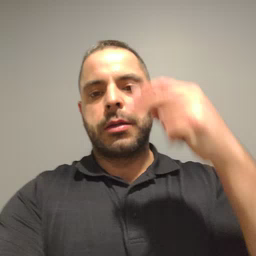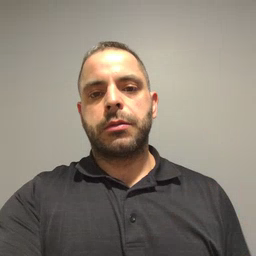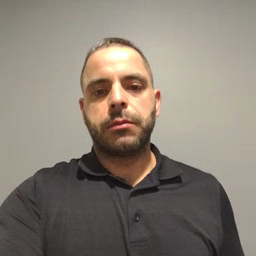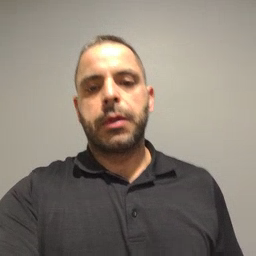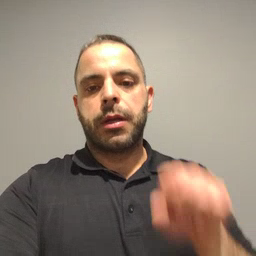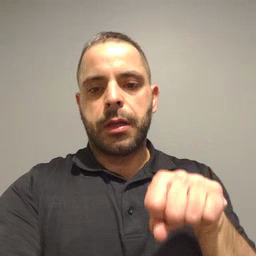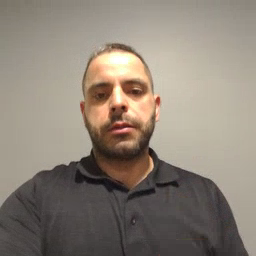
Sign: can